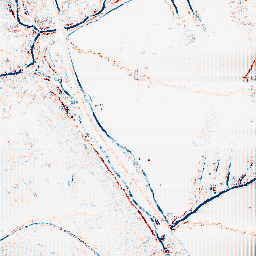
Category: morphological
Decomposition family: morphological_square
Decomposition parameters: operation: average
size: 3
Upsampling method: fft_zeropad
Upsampling parameters: scale: 2
Upsampling scale: 2